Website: apple
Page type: payment
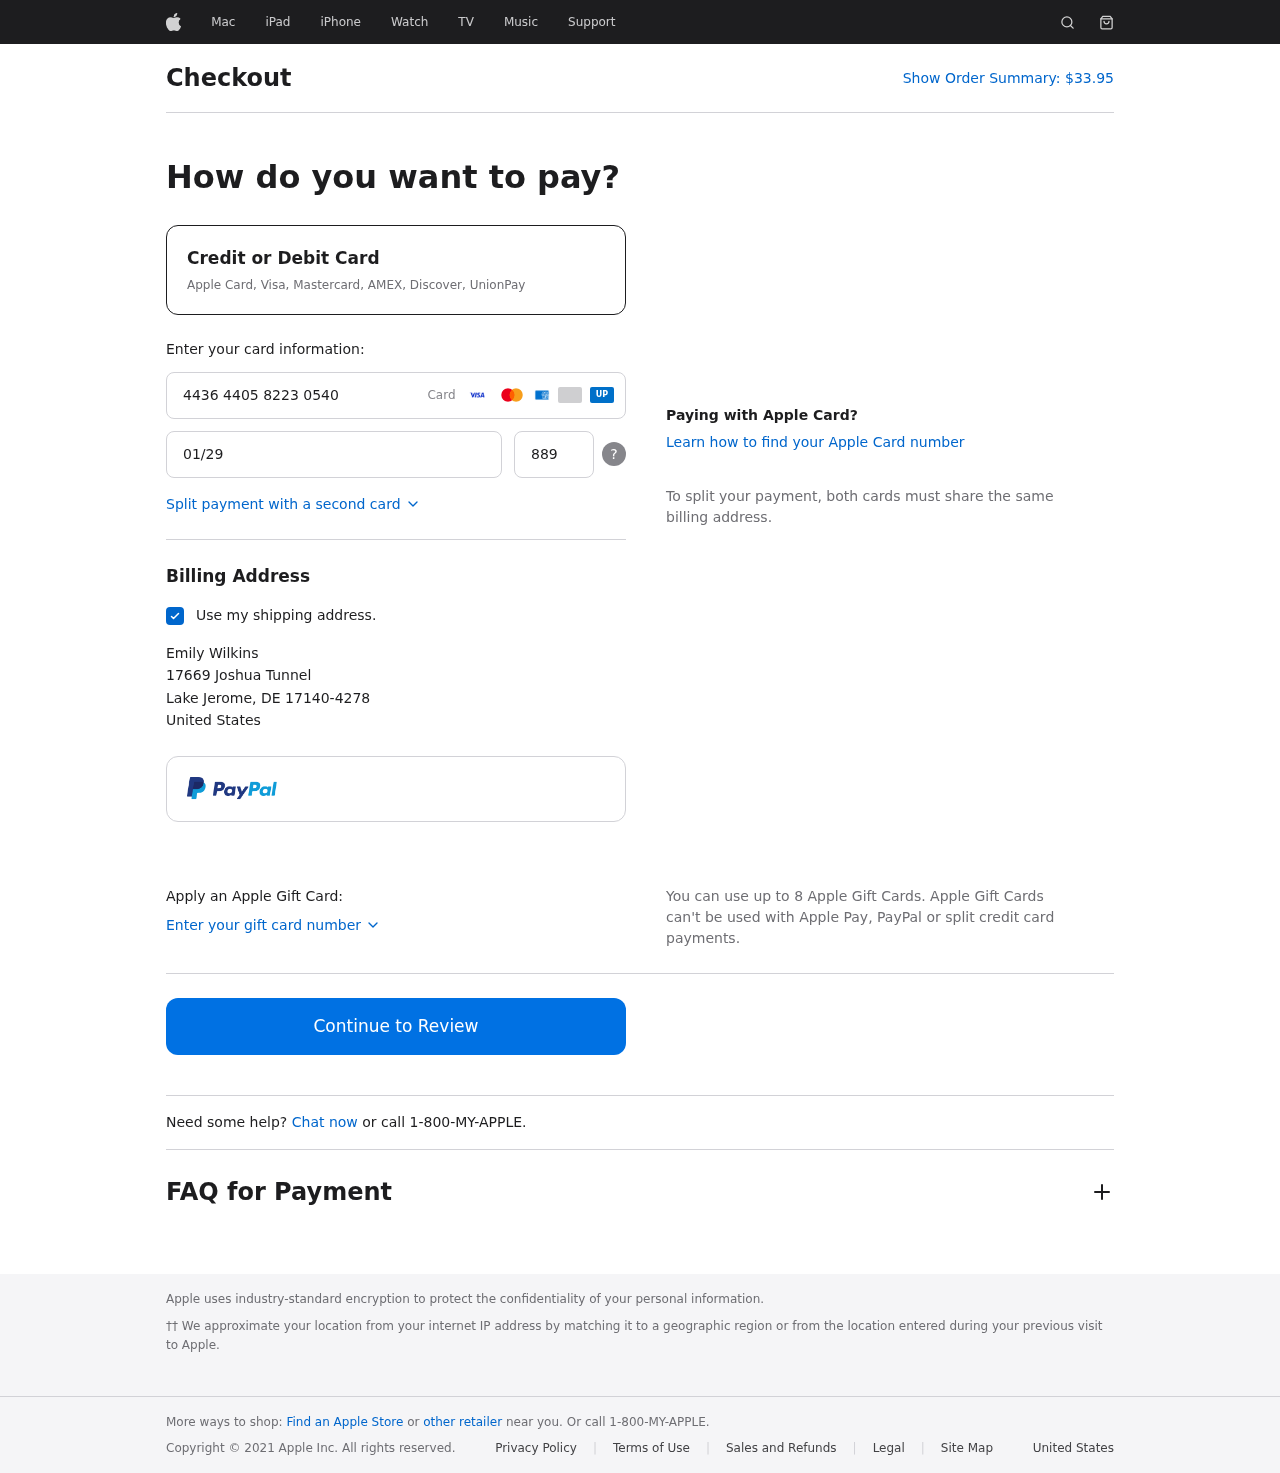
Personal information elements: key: PII_CARD_CVV
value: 889
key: PII_CARD_EXPIRY
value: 01/29
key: PII_CARD_NUMBER
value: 4436 4405 8223 0540
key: PII_CITY
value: Lake Jerome
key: PII_COUNTRY
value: United States
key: PII_FULLNAME
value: Emily Wilkins
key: PII_POSTCODE_FULL
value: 17140-4278
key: PII_STATE_ABBR
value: DE
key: PII_STREET
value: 17669 Joshua Tunnel
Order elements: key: ORDER_TOTAL
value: $33.95